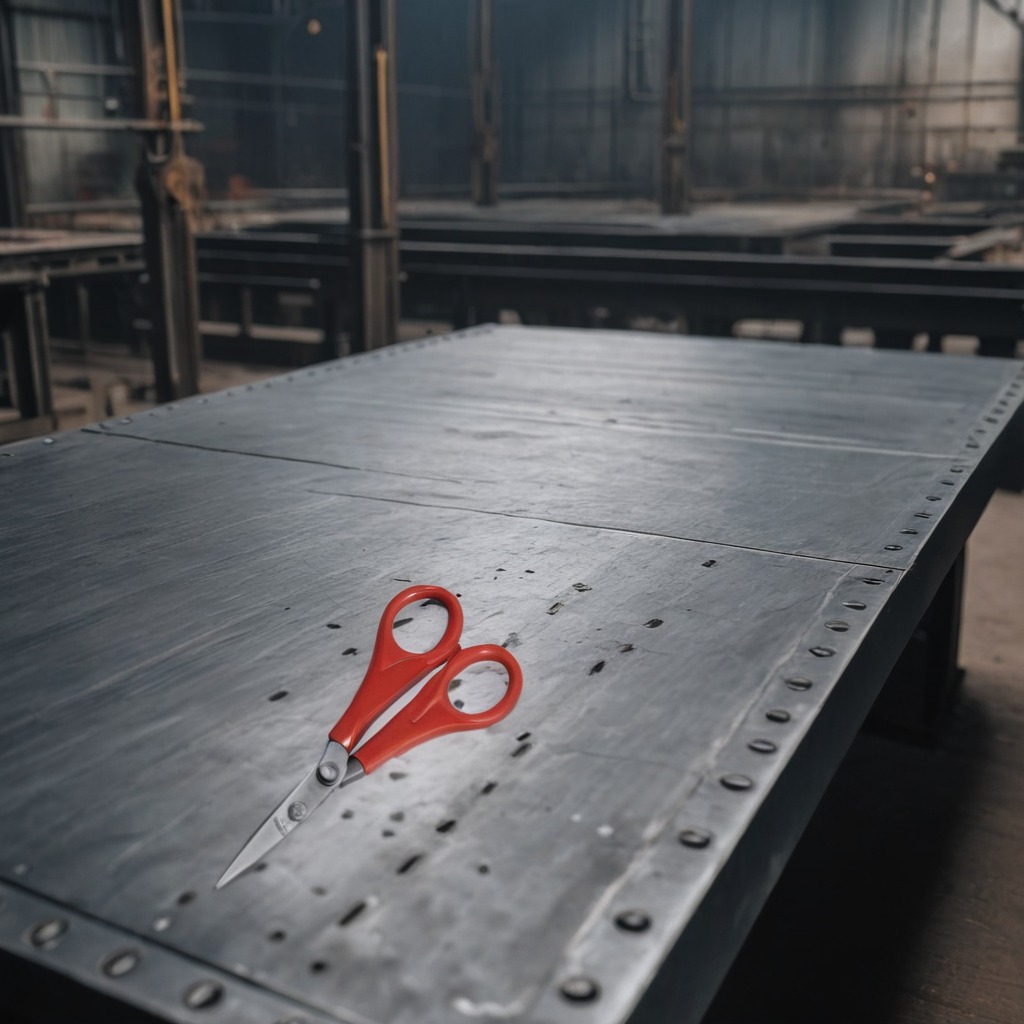
A scissor lies on a cold steel table in a mining workshop gritty textures.